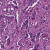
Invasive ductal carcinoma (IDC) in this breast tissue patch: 1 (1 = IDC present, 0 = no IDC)